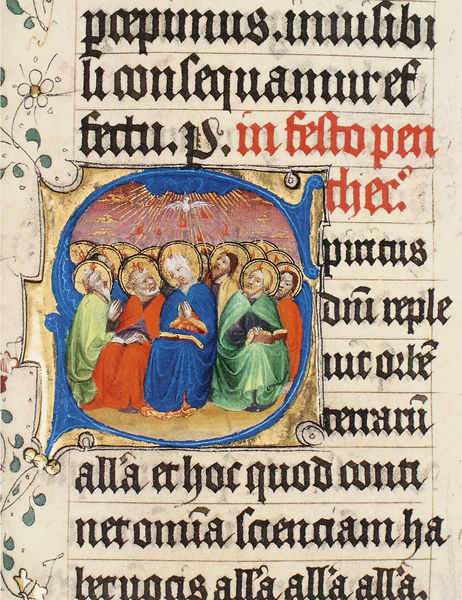
Titel: Hoya - Missale
Künstler: Meister des Zweder van Culemborg
Standort: Herstellungsort: Utrecht (EU - NL)
Institution: Münster, Universitäts- und Landesbibliothek
Schlagwörter: blau, grün, blume, blumen, licht, männer, rot, taube, gold, ranken, schrift, bücher, detail, buch, flammen, strahlen, seite, text, initiale, beten, buchdruck, buchseite, lichtstrahlen, jesus, heilige, jünger, maria, goldgrund, latein, pfingsten, heiliger geist, buchmalerei, inkunabel, pfingstwunder, glorien, heilige geist, o, gole